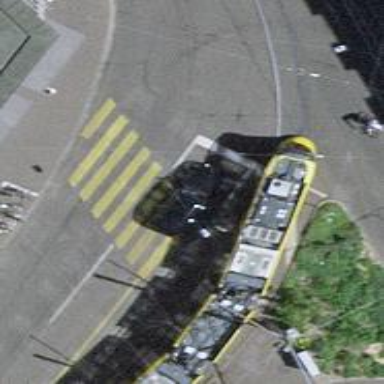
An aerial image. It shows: Uncontrolled crossing with central island on the road.